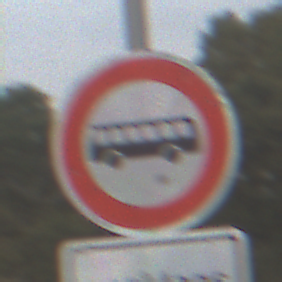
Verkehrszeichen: VerbotKraftomnibusse
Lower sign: ZeitangabenMitBeschraenkungAufWochentage1
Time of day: MorningAfternoon
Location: Outdoor (Nature)
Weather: Overcast
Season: NotSpecified
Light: Natural